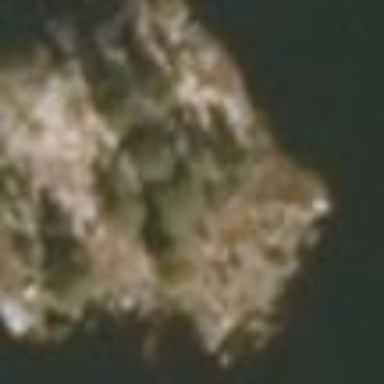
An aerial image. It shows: Image showing island.